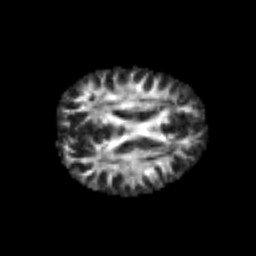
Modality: FA
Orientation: axial
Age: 25
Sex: male
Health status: healthy